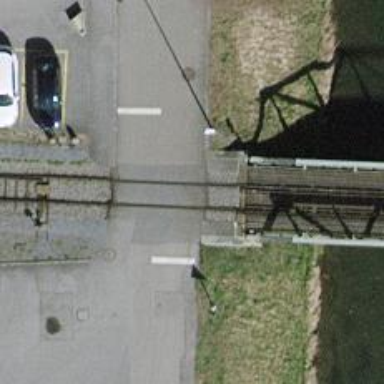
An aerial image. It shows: Railway level crossing.